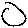
Label: circle